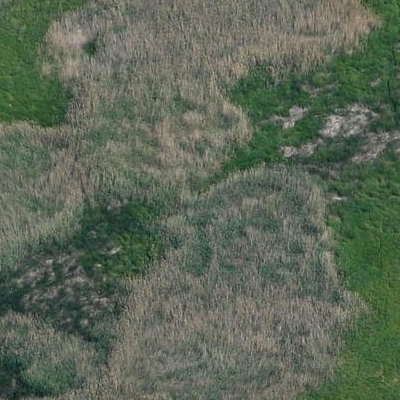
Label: aGrass